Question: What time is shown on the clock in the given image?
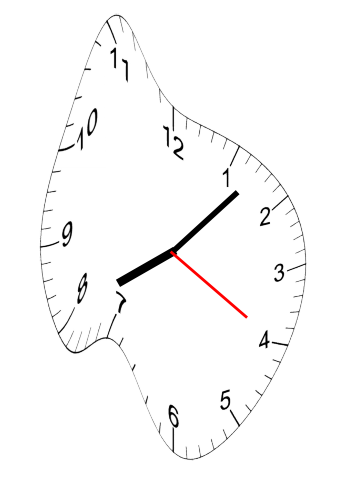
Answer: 08:07:20